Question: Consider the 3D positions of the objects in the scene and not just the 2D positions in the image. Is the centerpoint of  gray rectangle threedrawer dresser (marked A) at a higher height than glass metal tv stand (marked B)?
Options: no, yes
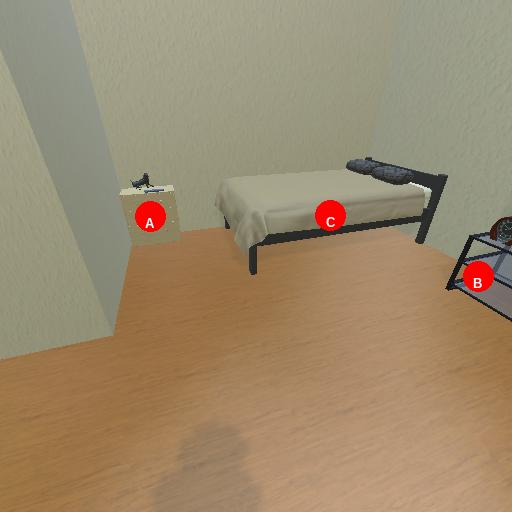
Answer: no